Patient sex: M
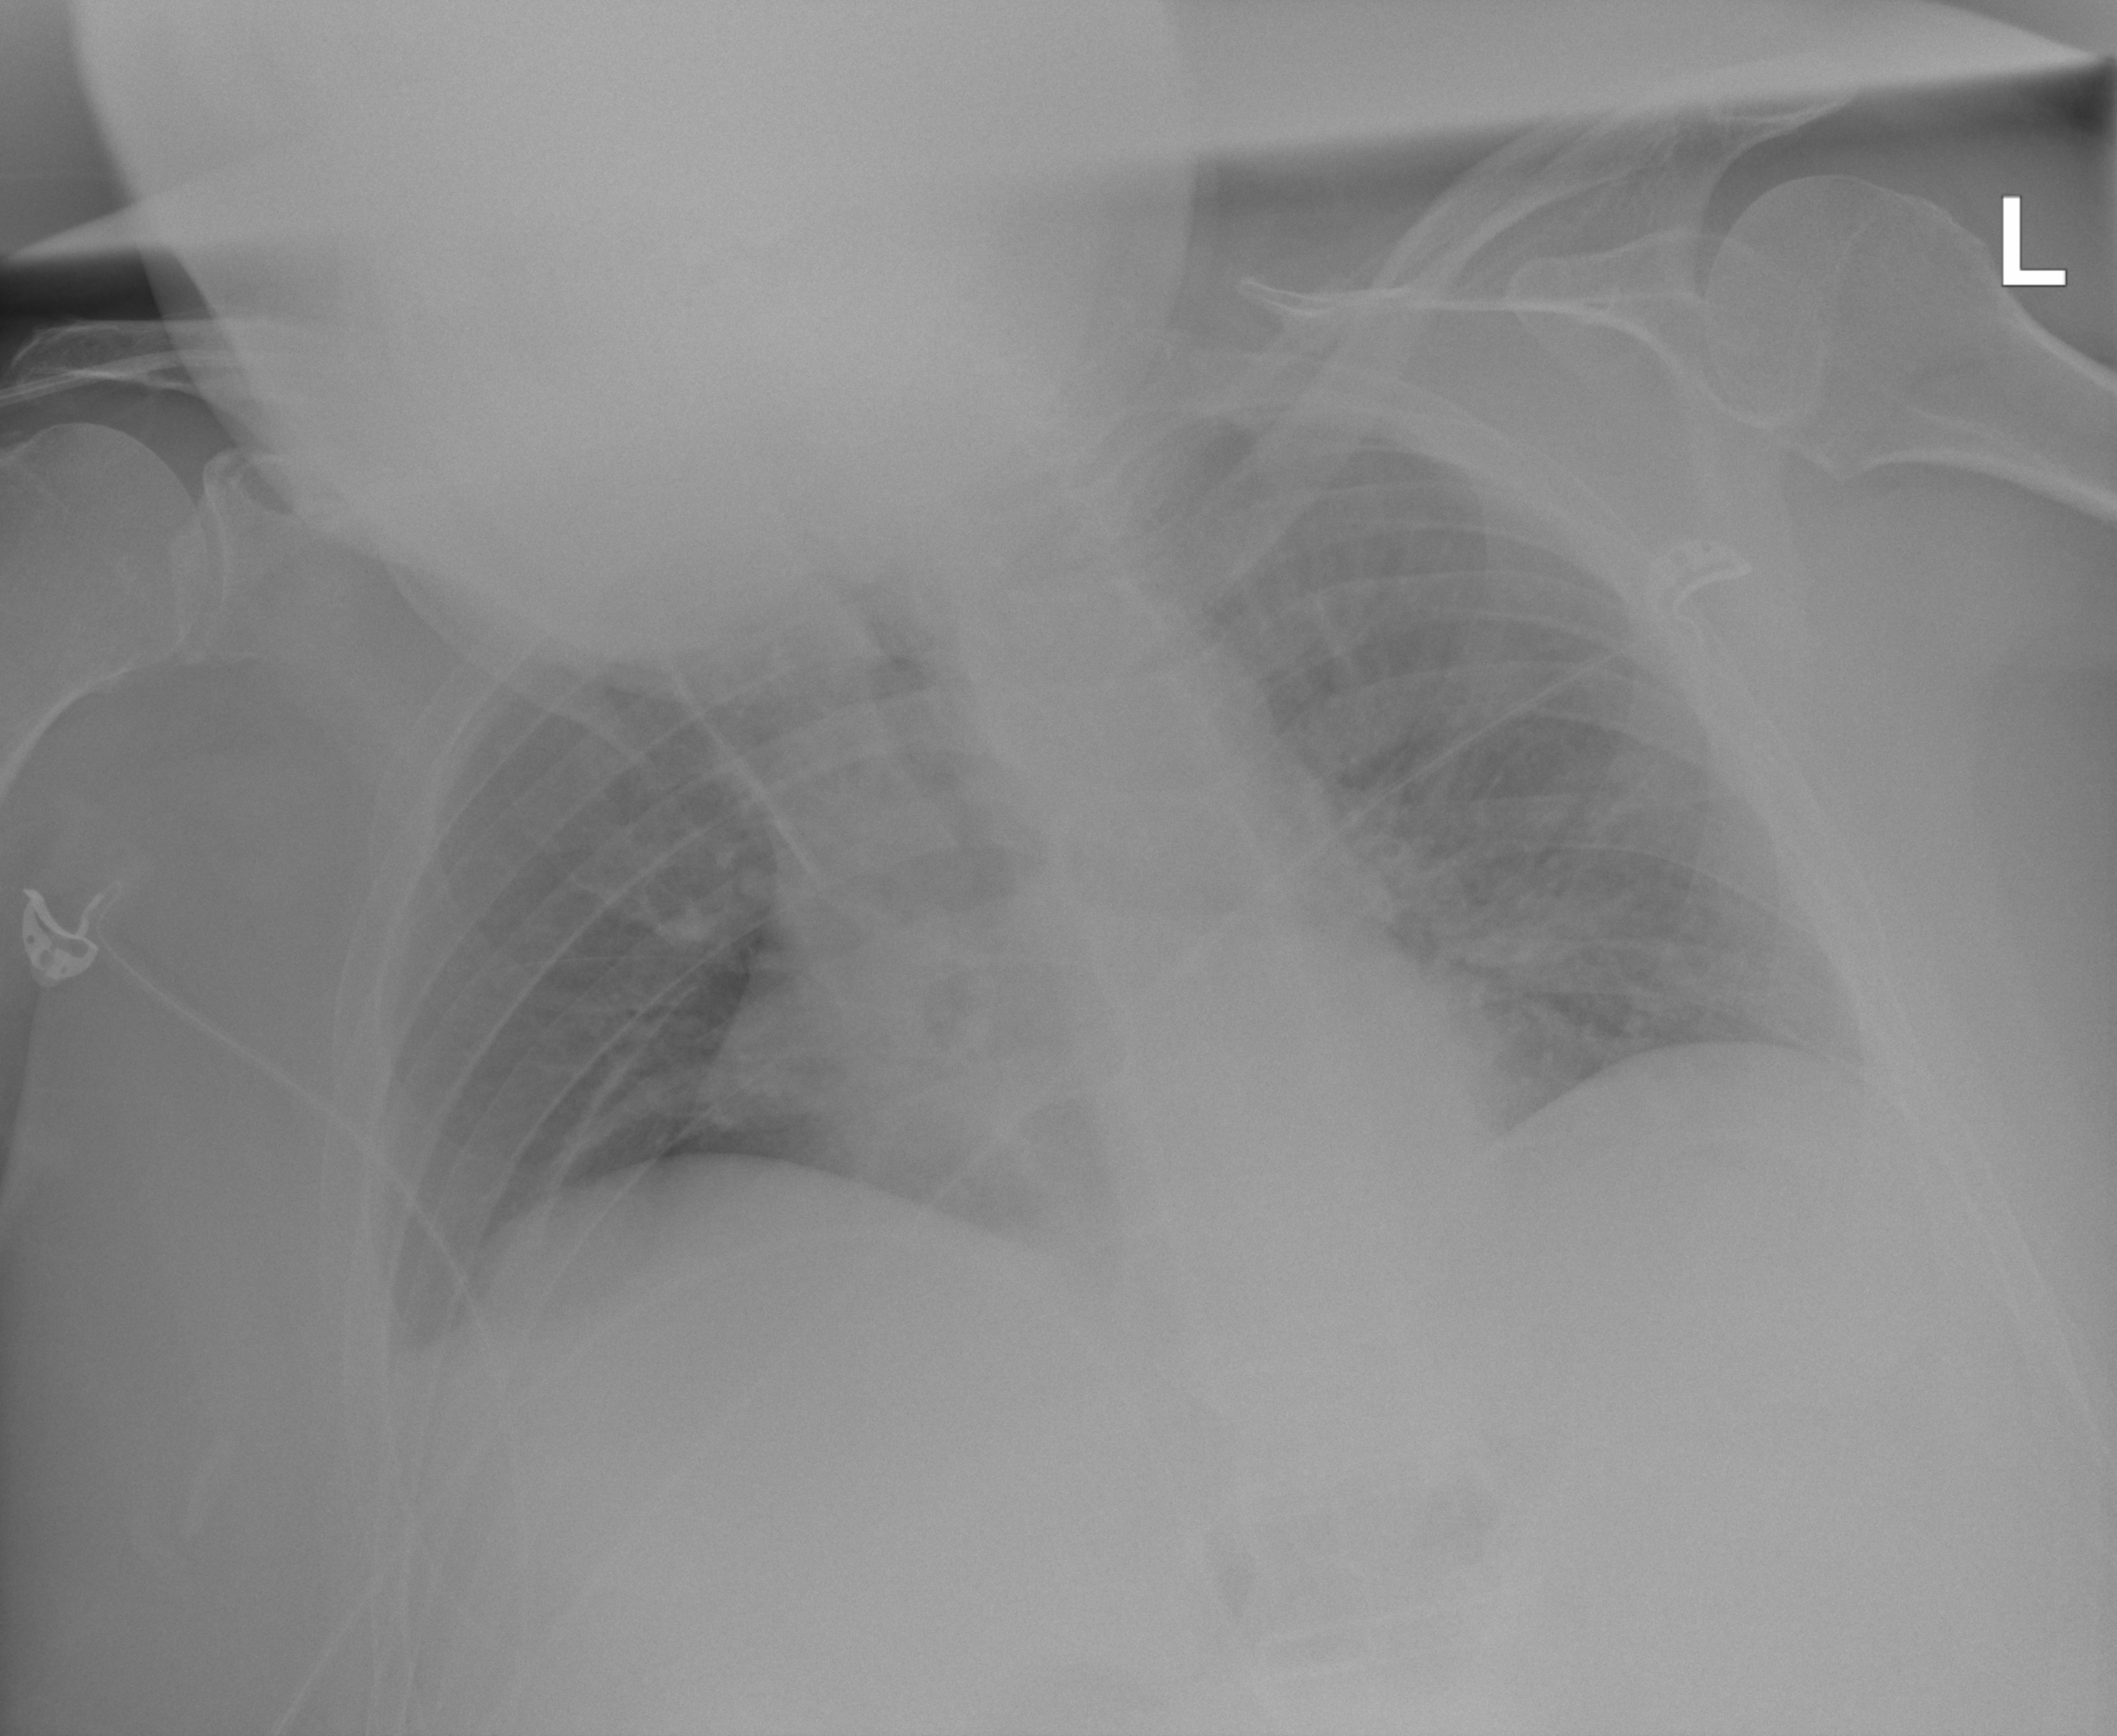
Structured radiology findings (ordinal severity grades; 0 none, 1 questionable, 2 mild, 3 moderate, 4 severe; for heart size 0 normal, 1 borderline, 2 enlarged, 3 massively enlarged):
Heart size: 1
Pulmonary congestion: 2
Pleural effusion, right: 0
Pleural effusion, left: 0
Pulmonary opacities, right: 0
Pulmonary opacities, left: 1
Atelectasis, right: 2
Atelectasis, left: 2